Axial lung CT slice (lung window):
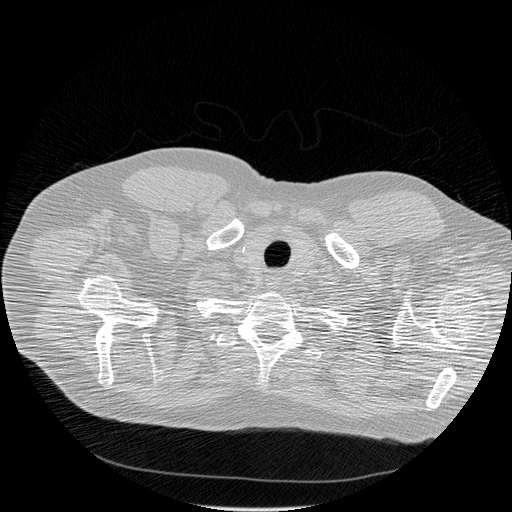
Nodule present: no